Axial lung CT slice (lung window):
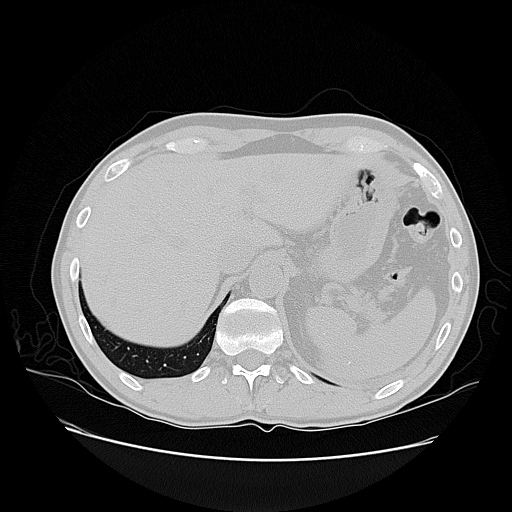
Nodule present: no